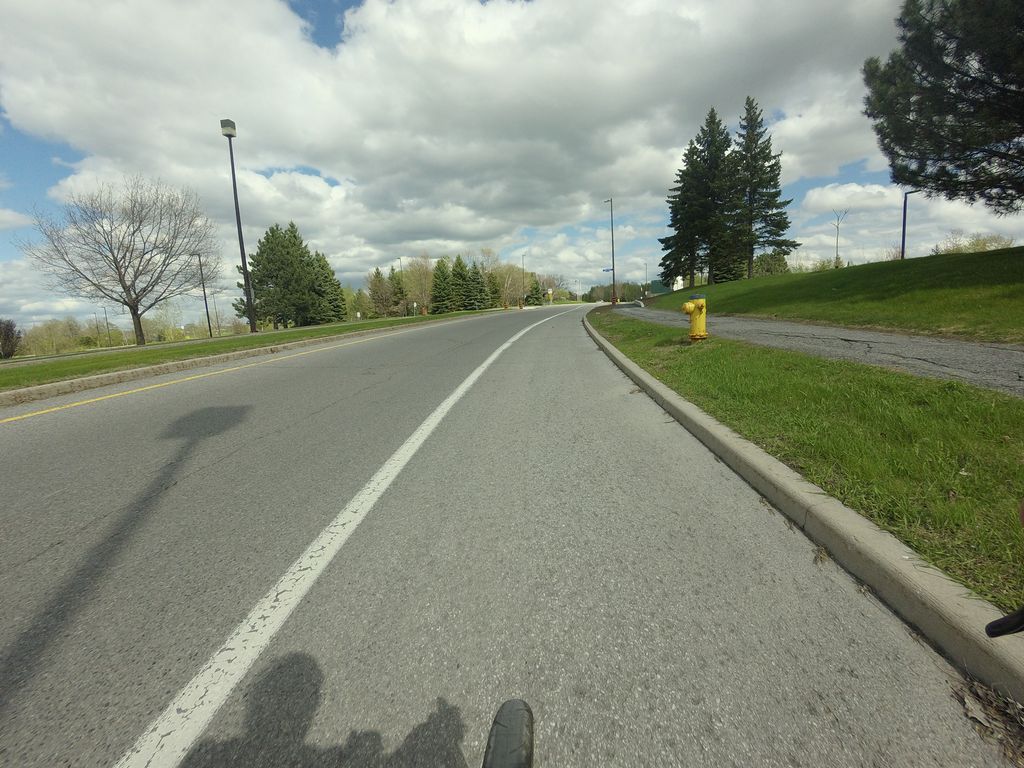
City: ottawa-gatineau